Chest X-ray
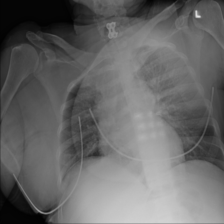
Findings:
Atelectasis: negative
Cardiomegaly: negative
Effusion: negative
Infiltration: negative
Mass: negative
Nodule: negative
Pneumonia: negative
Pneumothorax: negative
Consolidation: negative
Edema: negative
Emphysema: negative
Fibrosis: negative
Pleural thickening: negative
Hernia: negative